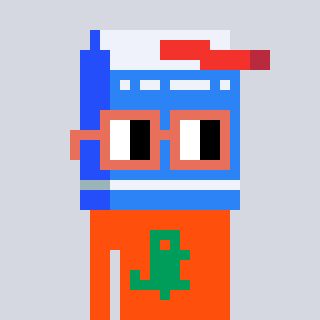
a pixel art character with square orange glasses, a milk-shaped head and a orange-colored body on a cool background